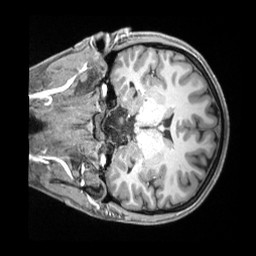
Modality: T1w
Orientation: coronal
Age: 21
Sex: female
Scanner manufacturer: siemens
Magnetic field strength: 3 T
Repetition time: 2.4 s
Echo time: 0.00226 s